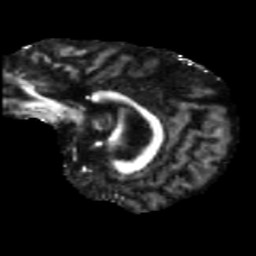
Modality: FA
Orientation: sagittal
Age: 68
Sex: female
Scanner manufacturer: siemens
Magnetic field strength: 3 T
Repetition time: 5.47 s
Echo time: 0.0854 s